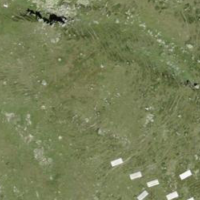
EUNIS habitat code: 23
Species observed at this site:
Arctostaphylos uva-ursi